Question: I'm using a slightly modified 'ImageAndTextCell' from one of Apple's tutorials in a custom 'NSOutlineView'. For those unfamiliar with it, it's an 'NSTextFieldCell' subclass that draws an image to the left of the cell's text.
I have a Source List like iTunes's, with group rows, and items beneath. While editing the cell's value, the focus ring only draws partially for the group's first two rows (see below). The top third of the focus ring draws in the first row, and the bottom third draws in the second row.
Subsequent rows draw fine (see the third row below), and they all have the same image. What could be causing this?

I commented out virtually all custom code in 'ImageAndTextCell' and it made no difference (Only 'init', 'dealloc', 'copyWithZone', and the 'image' getter and setter remained).
I commented virtually all code in the 'NSOutlineView' subclass, and my delegate class, as well as keeping all code from Update 1 commented out - still strange results. The third row is no longer always perfect, but the portions of the focus rect drawn shifted as I removed various functions.
Also, the items I'm having problems with are in the second of my two outline groups. When renaming the only item in the first group, the focus rect was perfect every step of the way. Ironically, this is the one that can't be renamed during standard operation of my app.
Next I'll take a look at all of my settings in the NIB and see if something might be broken there.
I was able to fix it by disabling Core Animation across the board for every view in my window. The question has now become: How do I re-enable Core Animation without making my focus rects look crappy?
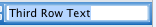
Answer: Not having solved this before moving to Lion, I can now happily report that switching to a view-based 'NSOutlineView' fixes this problem. Oddly, if you turn on layer-backing in IB for the outline view, it creates other problems. The interface still animates, however, after unchecking those boxes (and has support for far richer animations than the cell-based outline view).